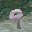
Label: 9